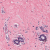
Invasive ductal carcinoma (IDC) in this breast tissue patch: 0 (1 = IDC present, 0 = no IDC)